Field crop: tomato
Growth stage: 1
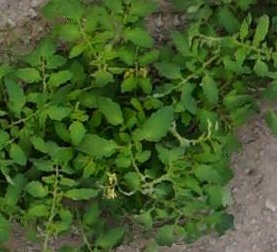
Species: tomato